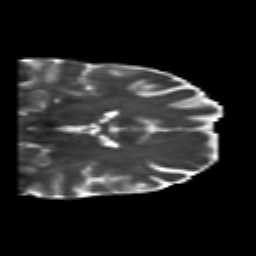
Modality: T2w
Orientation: coronal
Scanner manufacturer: siemens
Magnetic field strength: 3 T
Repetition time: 6.8 s
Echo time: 0.093 s